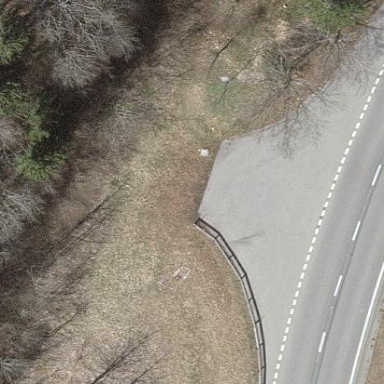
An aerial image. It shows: Rest area on the road.